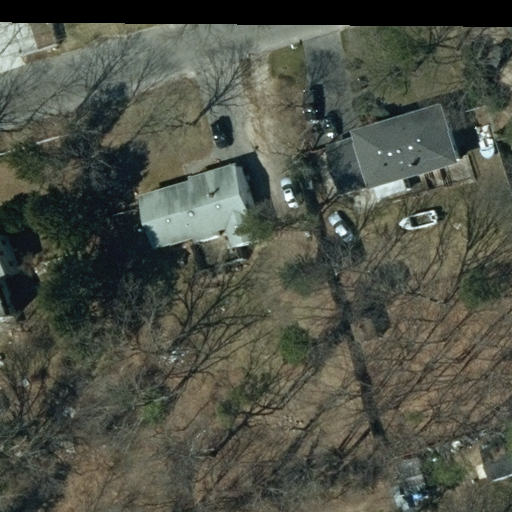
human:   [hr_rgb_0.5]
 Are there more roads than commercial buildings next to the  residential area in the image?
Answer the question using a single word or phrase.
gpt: yes

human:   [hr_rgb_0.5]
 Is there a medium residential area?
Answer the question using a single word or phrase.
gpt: no

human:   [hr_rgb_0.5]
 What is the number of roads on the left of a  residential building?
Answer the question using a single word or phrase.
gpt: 1

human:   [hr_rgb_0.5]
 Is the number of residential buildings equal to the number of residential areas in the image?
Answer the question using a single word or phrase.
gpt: no

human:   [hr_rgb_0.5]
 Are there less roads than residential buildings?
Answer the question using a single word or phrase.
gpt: yes

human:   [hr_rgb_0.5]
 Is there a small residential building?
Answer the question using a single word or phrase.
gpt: yes

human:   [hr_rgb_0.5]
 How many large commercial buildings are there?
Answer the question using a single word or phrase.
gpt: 0

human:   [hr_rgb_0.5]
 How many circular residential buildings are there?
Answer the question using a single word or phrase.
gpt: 0

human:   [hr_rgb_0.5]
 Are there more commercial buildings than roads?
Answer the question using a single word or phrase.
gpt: no

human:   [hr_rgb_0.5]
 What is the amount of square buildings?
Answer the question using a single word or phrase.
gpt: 0

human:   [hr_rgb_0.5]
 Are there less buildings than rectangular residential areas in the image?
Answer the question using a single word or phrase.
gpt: no

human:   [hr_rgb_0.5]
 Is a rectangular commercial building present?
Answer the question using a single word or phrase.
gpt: no

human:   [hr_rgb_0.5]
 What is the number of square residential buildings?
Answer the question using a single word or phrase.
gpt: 0

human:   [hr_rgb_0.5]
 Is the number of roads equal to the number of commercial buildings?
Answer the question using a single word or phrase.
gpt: no

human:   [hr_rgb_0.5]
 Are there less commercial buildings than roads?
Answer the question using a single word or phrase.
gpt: yes

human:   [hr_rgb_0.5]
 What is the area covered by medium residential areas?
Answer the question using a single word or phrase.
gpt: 0m2

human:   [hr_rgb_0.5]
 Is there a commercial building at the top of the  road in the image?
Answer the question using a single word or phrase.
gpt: no

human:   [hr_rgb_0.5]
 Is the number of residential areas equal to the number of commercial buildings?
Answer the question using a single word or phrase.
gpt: no

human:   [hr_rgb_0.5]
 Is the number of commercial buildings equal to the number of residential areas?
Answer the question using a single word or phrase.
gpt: no

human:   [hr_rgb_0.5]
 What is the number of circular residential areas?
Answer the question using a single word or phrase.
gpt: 0

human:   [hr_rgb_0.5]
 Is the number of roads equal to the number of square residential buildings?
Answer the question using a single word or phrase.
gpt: no

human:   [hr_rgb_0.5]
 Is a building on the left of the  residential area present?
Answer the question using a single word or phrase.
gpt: no

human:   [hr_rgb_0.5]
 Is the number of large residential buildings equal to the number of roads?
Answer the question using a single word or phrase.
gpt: no

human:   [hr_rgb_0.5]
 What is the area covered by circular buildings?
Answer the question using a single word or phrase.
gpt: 0m2

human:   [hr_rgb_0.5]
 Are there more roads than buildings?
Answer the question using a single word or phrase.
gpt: no

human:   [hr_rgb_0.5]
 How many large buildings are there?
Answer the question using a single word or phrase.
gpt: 0

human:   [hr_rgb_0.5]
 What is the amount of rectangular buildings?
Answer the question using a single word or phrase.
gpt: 1

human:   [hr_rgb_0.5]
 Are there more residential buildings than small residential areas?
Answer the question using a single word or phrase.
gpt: yes

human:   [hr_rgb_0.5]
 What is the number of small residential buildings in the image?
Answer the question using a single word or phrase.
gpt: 1

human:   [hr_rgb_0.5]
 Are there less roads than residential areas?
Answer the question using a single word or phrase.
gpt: no

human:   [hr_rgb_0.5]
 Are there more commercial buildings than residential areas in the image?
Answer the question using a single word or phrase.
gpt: no

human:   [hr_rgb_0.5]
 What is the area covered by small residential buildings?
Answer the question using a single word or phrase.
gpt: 72m2

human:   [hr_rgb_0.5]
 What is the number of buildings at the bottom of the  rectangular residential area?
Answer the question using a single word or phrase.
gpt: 0

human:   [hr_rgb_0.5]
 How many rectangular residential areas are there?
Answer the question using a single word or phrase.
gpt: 1

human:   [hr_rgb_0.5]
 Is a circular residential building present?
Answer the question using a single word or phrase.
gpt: no

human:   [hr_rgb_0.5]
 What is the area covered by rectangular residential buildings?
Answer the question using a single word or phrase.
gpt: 72m2